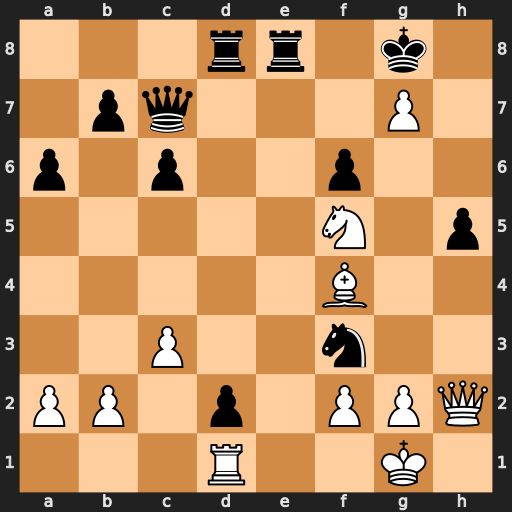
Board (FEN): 3rr1k1/1pq3P1/p1p2p2/5N1p/5B2/2P2n2/PP1p1PPQ/3R2K1
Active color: w
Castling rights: -
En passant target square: -
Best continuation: gxf3 Qxg7+ Nxg7 Re1+ Kg2